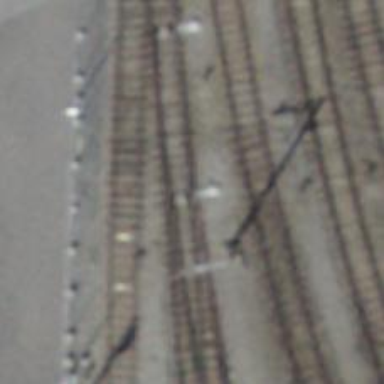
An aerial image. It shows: Railway switch.